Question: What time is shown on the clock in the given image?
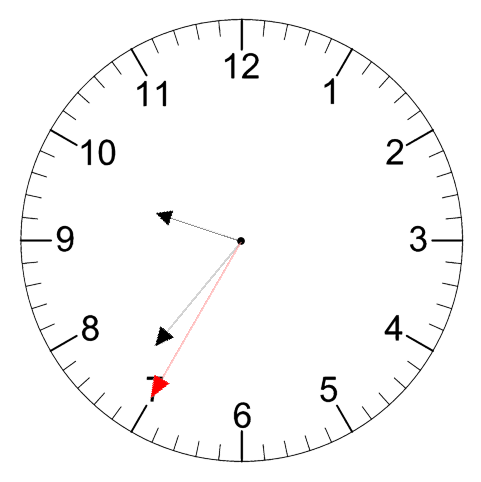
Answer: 09:36:35